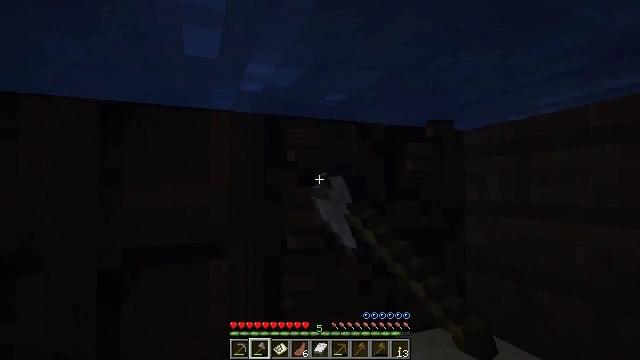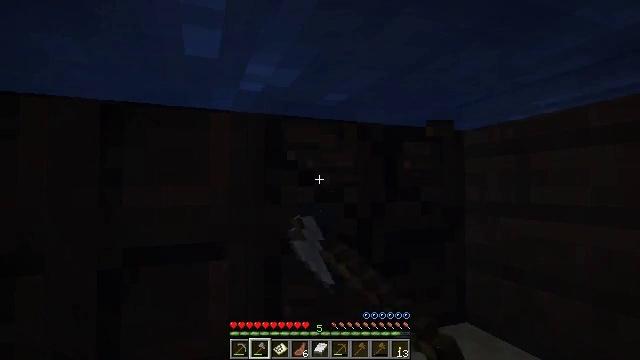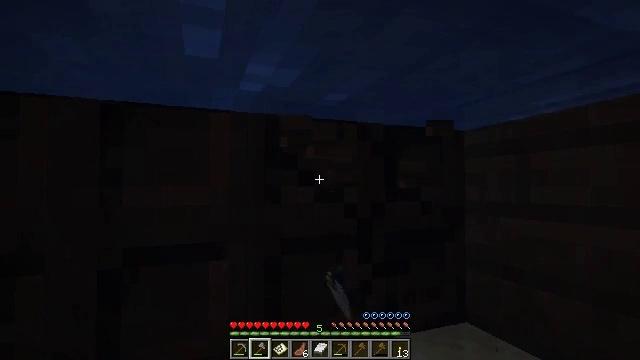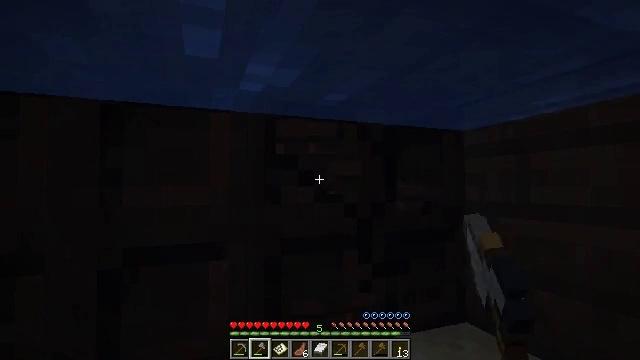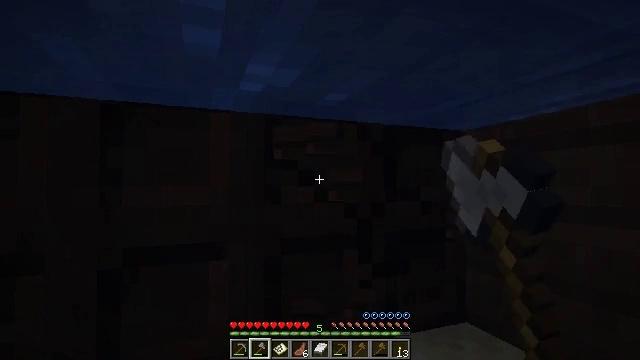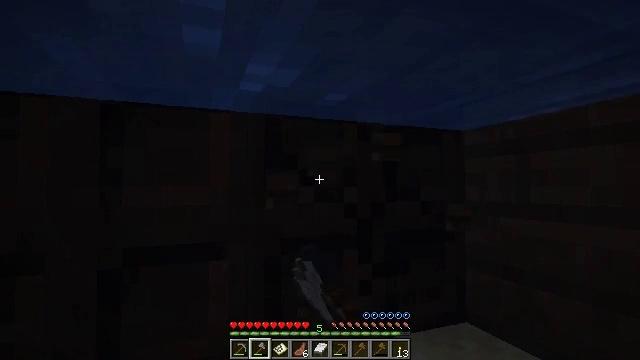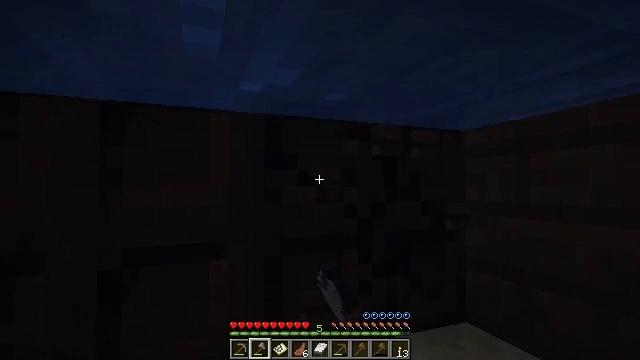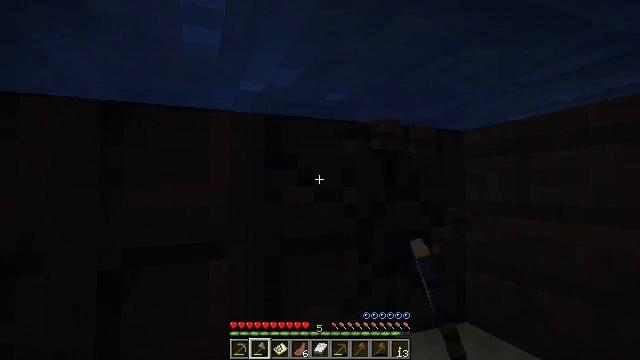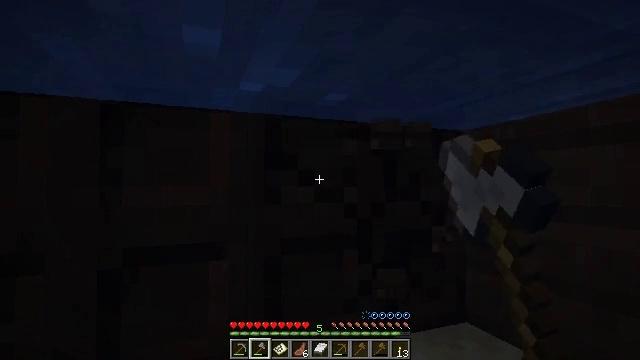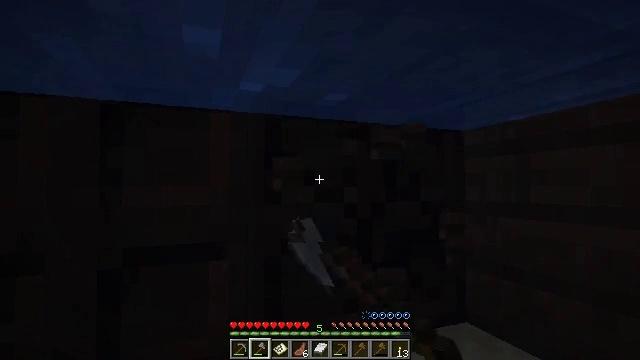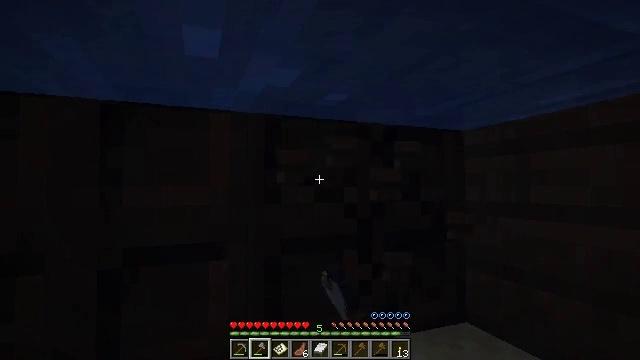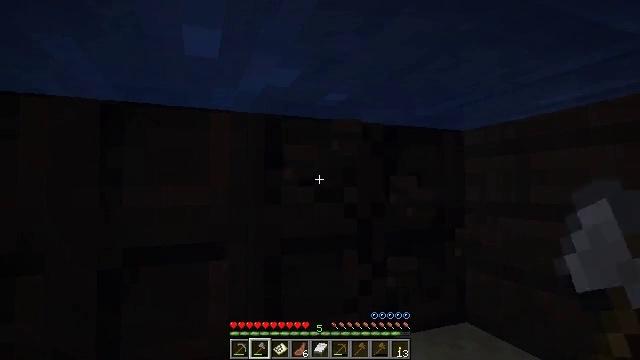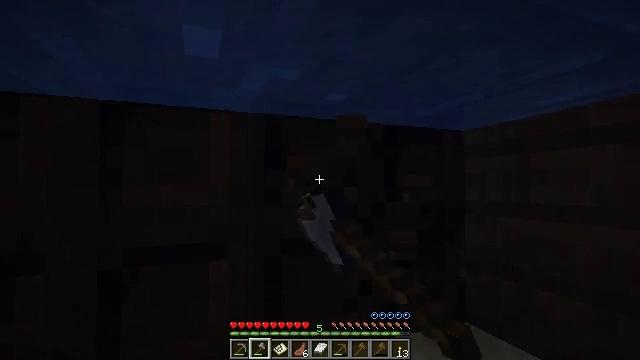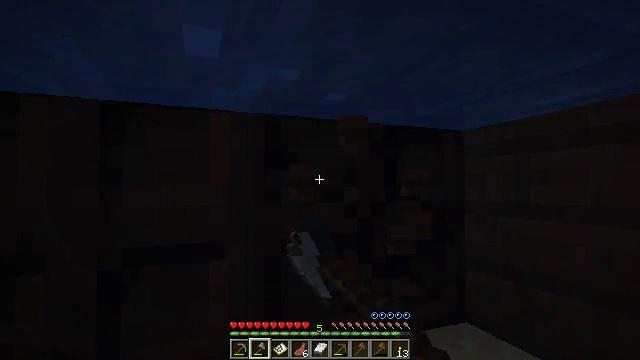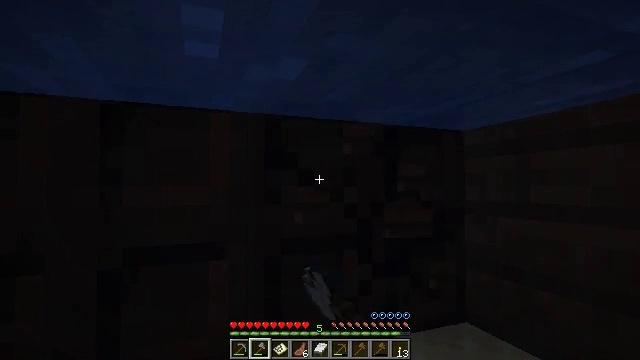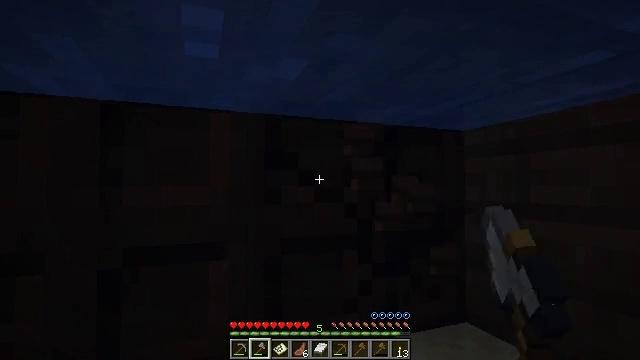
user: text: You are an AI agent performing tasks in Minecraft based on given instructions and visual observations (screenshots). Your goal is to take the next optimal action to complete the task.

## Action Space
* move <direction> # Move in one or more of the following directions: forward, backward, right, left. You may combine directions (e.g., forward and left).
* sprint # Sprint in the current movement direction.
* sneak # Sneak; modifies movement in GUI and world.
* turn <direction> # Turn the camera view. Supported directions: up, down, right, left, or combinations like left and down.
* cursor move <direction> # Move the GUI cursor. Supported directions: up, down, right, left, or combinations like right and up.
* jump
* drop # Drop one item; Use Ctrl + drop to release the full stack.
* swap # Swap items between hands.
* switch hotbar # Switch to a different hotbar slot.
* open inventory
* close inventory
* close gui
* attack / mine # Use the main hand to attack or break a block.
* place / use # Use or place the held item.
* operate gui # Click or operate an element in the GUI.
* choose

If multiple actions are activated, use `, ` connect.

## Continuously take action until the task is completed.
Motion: motion action
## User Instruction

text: Attack the dark oak trapdoor to remove it.
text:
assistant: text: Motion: attack / mine
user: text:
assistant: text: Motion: attack / mine
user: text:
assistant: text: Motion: attack / mine
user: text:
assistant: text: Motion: attack / mine
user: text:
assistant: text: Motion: attack / mine
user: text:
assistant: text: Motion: attack / mine
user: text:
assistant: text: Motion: attack / mine
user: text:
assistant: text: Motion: attack / mine
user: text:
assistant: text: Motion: attack / mine
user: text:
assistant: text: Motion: attack / mine
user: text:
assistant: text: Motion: attack / mine
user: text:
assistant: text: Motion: attack / mine
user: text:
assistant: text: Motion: attack / mine
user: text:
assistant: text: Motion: attack / mine
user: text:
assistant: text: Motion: attack / mine
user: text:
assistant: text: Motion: attack / mine
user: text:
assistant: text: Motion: attack / mine
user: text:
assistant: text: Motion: attack / mine
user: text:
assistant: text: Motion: attack / mine
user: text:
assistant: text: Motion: attack / mine
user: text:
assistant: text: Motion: attack / mine
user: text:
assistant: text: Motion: attack / mine
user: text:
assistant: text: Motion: attack / mine
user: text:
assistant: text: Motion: attack / mine
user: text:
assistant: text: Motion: attack / mine
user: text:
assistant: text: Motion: attack / mine
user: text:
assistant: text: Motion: attack / mine
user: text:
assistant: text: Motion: attack / mine
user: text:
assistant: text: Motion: attack / mine
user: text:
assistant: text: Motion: attack / mine